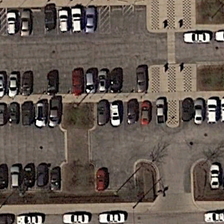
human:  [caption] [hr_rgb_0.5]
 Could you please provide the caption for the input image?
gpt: there are some cars parking along the edges of a parking lot .

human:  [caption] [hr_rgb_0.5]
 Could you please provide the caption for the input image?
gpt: cars stop at the both sides of the parking .

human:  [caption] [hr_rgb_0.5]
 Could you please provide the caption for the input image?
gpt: several cars are parking in this narrow parking lot .

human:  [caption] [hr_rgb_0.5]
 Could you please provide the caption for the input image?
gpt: there are some cars parking along the edges of a parking lot .

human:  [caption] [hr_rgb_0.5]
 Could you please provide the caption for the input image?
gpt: many cars are orderly in a parking lot near a road with several cars .